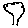
Label: tree